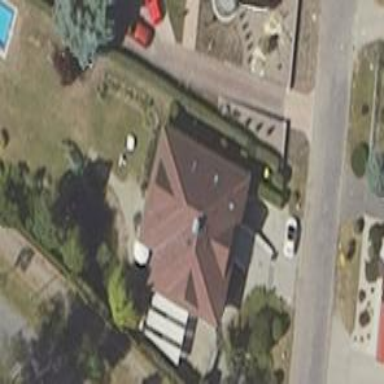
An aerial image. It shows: Simple and straightforward house.